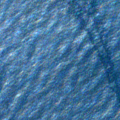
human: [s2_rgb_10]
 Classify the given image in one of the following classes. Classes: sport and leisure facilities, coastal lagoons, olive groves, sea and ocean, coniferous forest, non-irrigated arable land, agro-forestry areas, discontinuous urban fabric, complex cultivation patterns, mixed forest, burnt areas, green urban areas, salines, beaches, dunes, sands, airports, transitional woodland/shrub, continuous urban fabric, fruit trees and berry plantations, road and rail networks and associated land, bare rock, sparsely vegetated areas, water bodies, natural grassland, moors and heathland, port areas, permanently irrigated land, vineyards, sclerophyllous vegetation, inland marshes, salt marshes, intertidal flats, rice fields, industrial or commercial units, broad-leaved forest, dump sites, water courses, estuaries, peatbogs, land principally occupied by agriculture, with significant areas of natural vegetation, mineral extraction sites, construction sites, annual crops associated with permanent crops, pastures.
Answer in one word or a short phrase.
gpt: sea and ocean